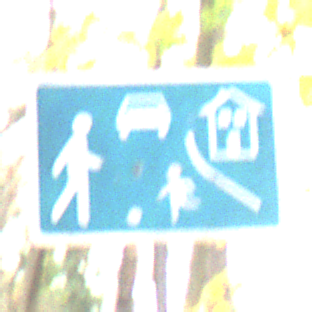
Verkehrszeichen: BeginnVerkehrsberuhigterBereich
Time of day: MorningAfternoon
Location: Outdoor (Nature)
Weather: Overcast
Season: Autumn
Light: Natural